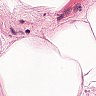
Metastatic tissue present: no